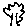
Label: tree